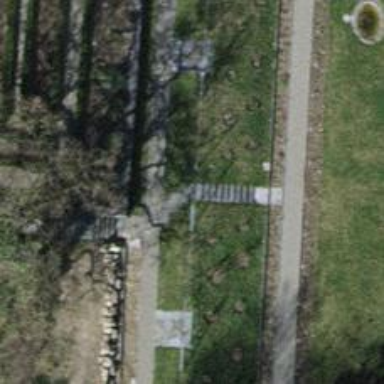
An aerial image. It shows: Set of steps made of paving stones.